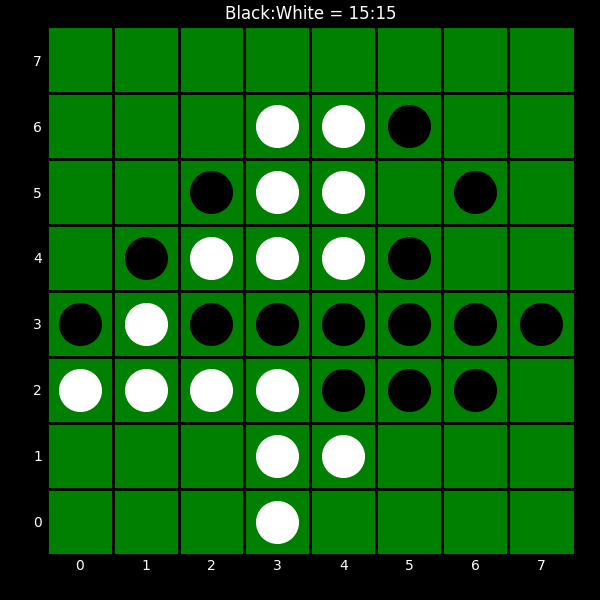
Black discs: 15
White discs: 15